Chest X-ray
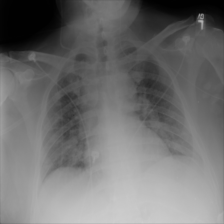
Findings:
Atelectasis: negative
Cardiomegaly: negative
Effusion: negative
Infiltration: negative
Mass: negative
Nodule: negative
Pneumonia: negative
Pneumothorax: negative
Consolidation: negative
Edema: negative
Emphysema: negative
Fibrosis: negative
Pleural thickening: negative
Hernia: negative